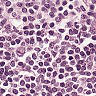
Metastatic tissue present: no